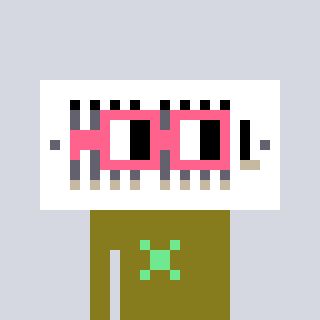
a pixel art character with square pink glasses, a vent-shaped head and a gunk-colored body on a cool background